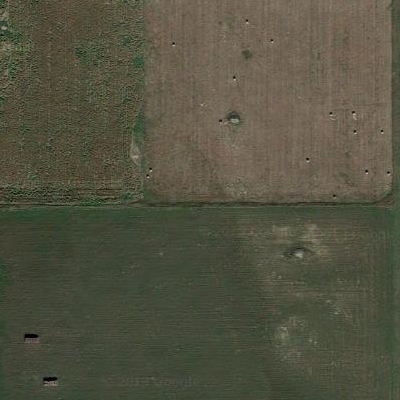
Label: bField